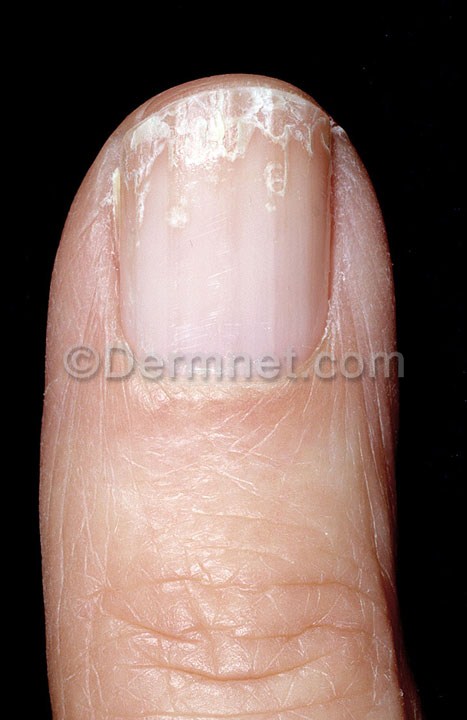
Disease: Nail Fungus and other Nail Disease